Field crop: maize
Growth stage: 2
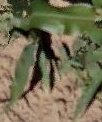
Species: maize